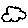
Label: cloud